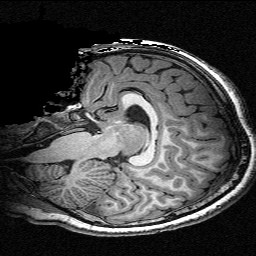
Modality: T1w
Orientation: sagittal
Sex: male
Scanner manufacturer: siemens
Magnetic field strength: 3 T
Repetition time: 2.3 s
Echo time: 0.00336 s